Question: I am building an article reading app using storyboards.
I am also
using AMSlideMenu Library for the main menu. I am facing an problem that is, i want to
pass different url values when user click on different rows in AMSlideMenu.
here is my storyboad :

here is my code:
'''
-(NSString *)segueIdentifierForIndexPathInLeftMenu:(NSIndexPath *)indexPath
{
NSString *idetifier = @"firstSegue";
// ysTableViewController *str;
switch (indexPath.row) {
case 0:
urlString = @"http://example.com/1";
break;
case 1:
urlString = @"http://example.com/2";
break;
case 2:
urlString = @"http://example.com/3";
break;
default:
urlString = @"http://example.com/4";
break;
}
return idetifier;
}
- (void)prepareForSegue:(UIStoryboardSegue *)segue sender:(id)sender
{
// Make sure your segue name in storyboard is the same as this line
if ([[segue identifier] isEqualToString:@"firstSegue"])
{
ysTableViewController *controller = (ysTableViewController *)segue.destinationViewController;
NSLog(@"asgasfg-----%@",urlString);
controller.Mainlinks = urlString;
}
}
'''
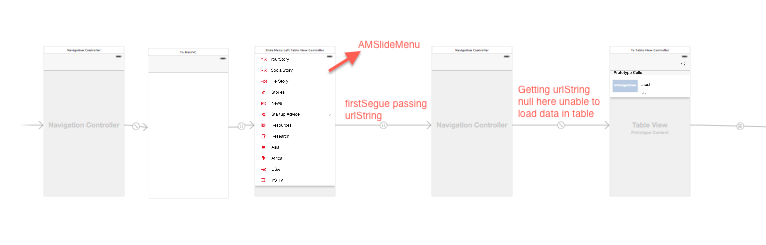
Answer: I got over the problem by using NSUserDefaults temporarily but still it not a proper solution. Still looking for a proper method to pass parameters b/w classes.